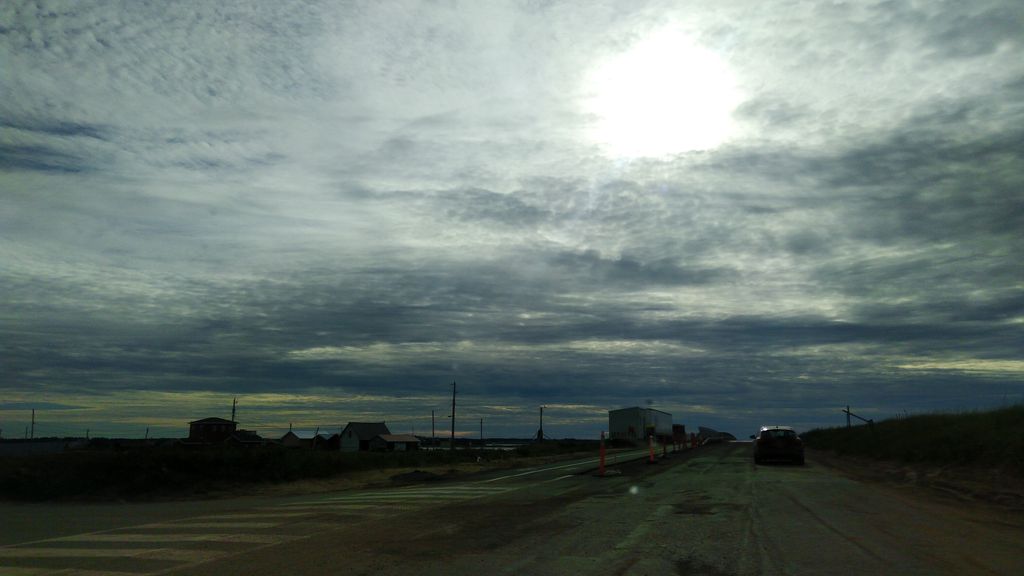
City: charlottetown